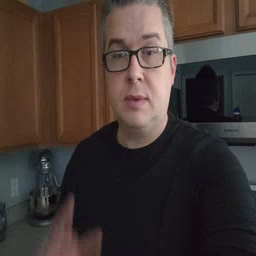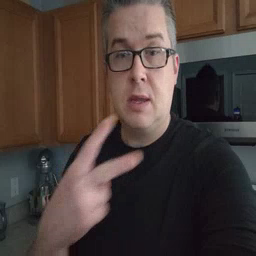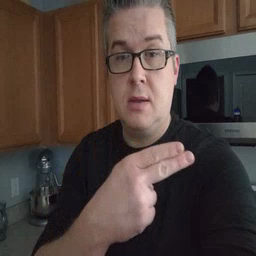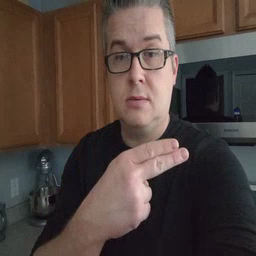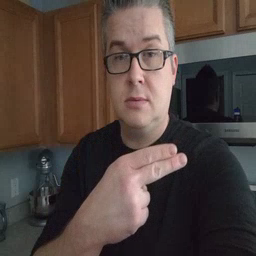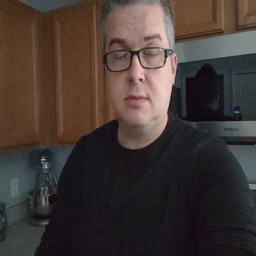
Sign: cut